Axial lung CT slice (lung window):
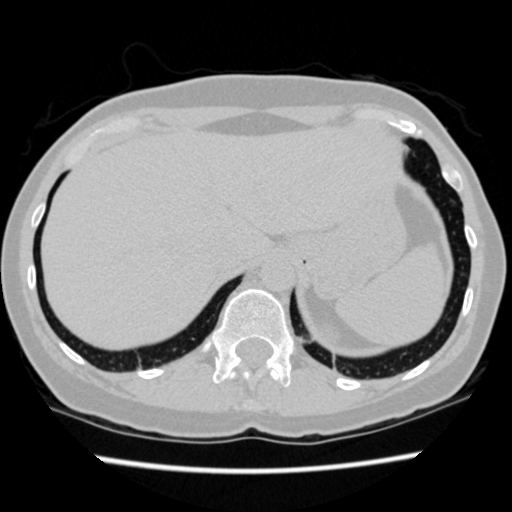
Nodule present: no